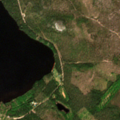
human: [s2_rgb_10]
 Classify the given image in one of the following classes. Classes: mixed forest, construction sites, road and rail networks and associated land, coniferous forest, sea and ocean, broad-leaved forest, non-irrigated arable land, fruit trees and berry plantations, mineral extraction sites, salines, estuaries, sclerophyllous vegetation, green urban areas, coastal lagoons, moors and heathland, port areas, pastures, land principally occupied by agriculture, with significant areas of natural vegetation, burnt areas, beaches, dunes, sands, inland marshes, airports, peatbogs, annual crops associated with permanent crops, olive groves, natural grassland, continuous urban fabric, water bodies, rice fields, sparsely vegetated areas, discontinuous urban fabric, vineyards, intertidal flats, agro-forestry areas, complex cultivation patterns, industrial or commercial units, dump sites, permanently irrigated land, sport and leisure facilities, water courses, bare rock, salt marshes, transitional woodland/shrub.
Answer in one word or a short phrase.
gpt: coniferous forest, transitional woodland/shrub, water bodies